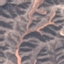
Label: HerbaceousVegetation